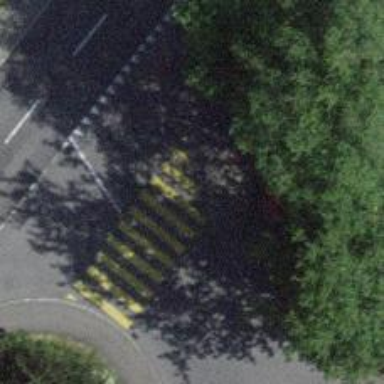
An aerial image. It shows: Uncontrolled zebra crossing with notable zebra markings.